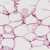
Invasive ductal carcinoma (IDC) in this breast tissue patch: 0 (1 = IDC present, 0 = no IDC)